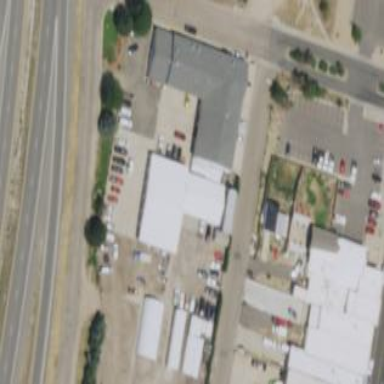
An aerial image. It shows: Building that houses car repair shop.